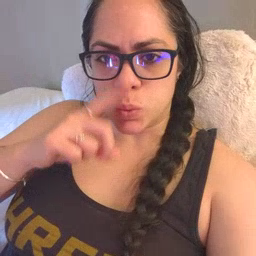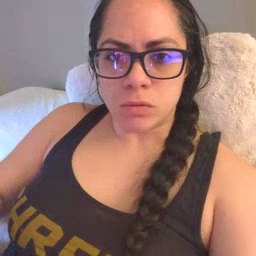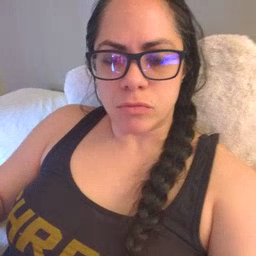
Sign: mouse